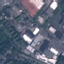
Land use / land cover class: Industrial